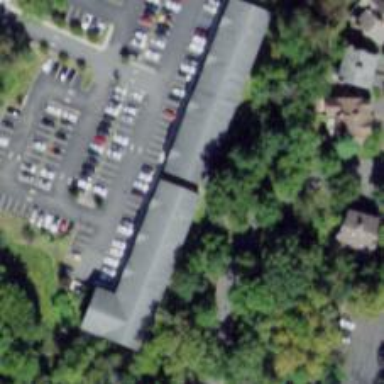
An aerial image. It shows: Healthcare center.